Question: I would like to submit my iOS to beta but can not upload the archive because of this failing message with Watchkit. I'm still developing the Watchkit part want to get the main app out to testers. Any ideas?

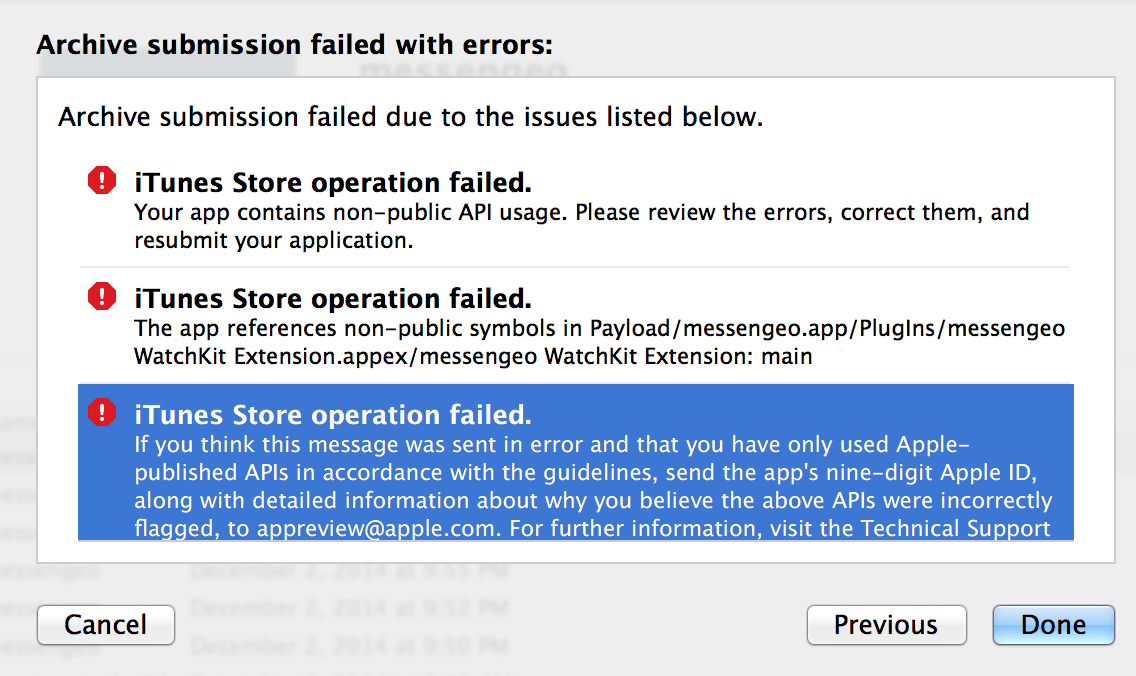
Answer: In general, you shouldn't try to submit anything built with a beta SDK (such as the one that includes WatchKit support) to the App Store. You'll need to remove the WK bits from your app--or move them to a branch--and then build the app with the current public version of Xcode to submit it to the App Store.